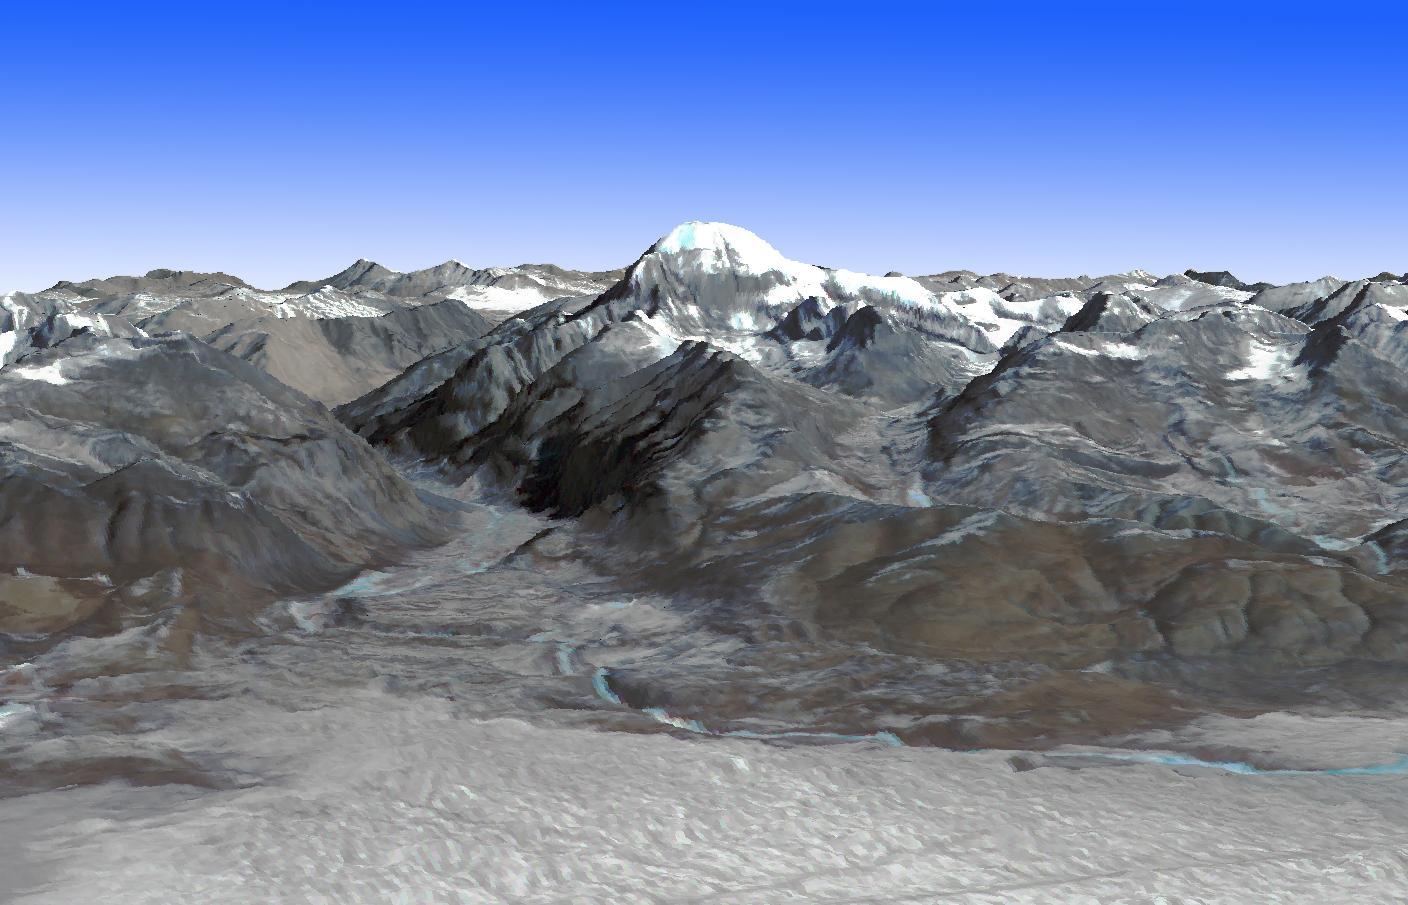
Mt. Kailash, Tibet Earth, Terra